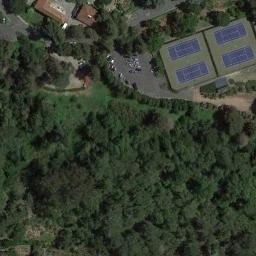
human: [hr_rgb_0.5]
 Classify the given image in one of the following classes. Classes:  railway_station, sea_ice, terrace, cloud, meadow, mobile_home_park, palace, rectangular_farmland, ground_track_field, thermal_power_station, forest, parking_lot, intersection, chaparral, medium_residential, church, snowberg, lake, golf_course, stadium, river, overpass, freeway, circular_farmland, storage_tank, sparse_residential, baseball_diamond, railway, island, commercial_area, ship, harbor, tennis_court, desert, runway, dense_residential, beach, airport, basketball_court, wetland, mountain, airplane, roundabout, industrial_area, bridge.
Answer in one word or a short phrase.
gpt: tennis_court